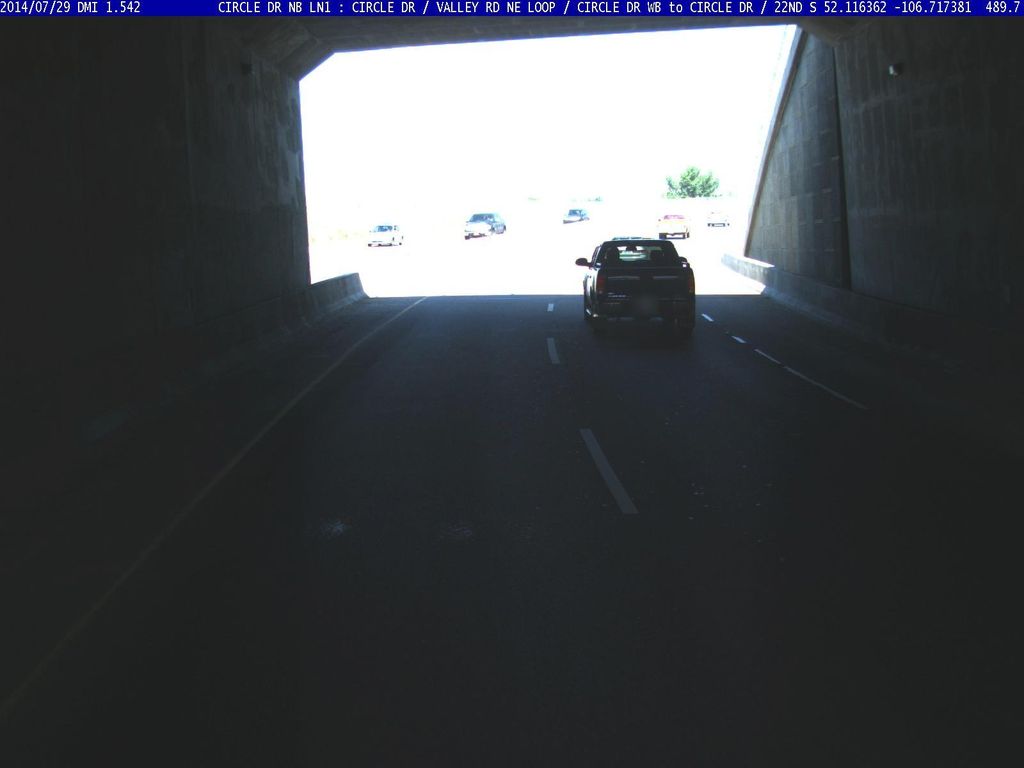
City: saskatoon